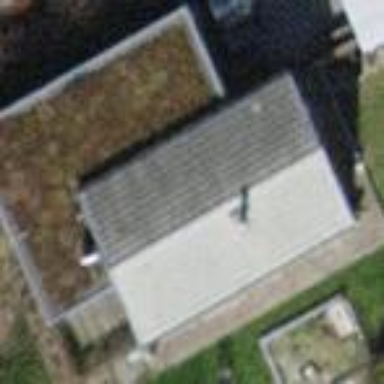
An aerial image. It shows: Detached building with gabled roof.